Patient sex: M
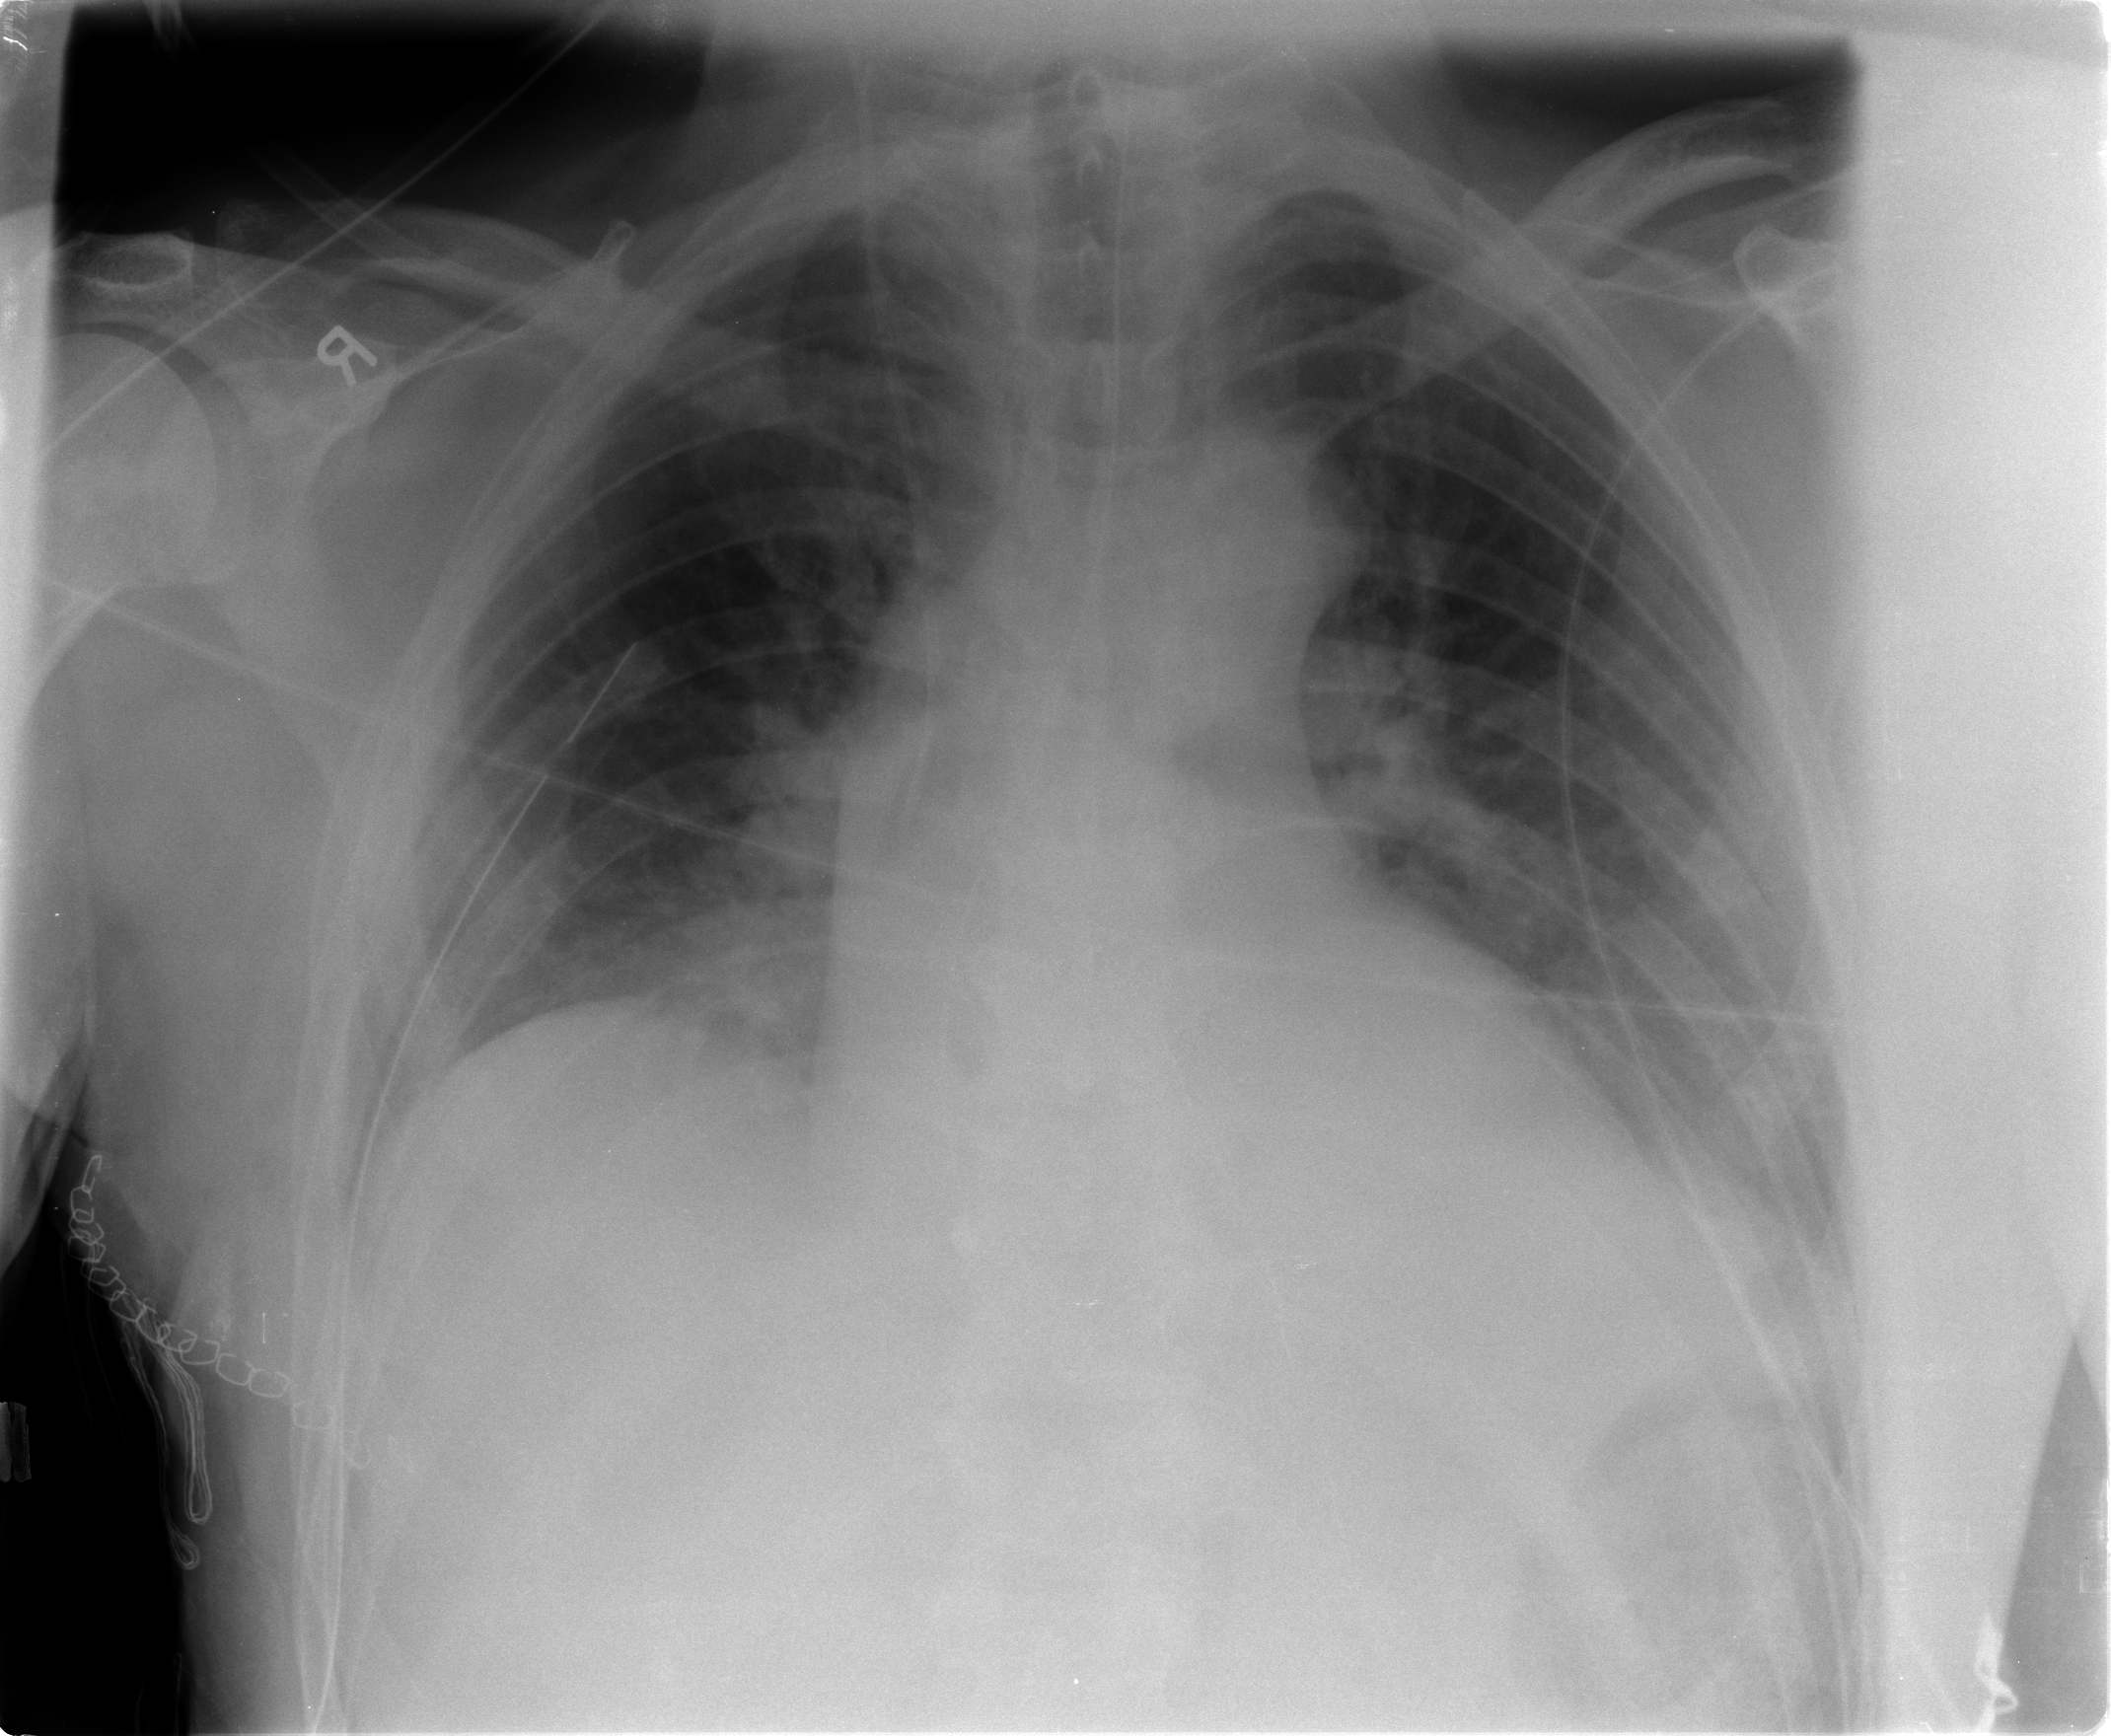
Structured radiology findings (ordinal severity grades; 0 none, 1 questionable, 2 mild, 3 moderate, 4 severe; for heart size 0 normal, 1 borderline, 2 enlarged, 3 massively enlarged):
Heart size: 1
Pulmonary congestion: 2
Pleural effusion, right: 2
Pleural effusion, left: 1
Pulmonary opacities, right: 2
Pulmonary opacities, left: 1
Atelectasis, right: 2
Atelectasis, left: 2